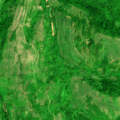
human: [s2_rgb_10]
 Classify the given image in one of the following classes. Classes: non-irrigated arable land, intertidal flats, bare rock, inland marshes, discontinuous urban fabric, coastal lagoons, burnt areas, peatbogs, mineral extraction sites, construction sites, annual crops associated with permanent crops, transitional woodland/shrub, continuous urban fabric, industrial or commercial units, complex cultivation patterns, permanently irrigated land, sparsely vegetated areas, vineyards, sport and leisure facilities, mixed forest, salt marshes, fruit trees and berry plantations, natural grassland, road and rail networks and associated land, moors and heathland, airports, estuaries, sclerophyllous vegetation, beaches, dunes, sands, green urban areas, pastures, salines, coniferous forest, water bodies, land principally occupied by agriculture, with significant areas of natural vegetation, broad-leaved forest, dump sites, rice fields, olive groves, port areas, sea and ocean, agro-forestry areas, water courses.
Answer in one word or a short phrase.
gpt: pastures, broad-leaved forest, transitional woodland/shrub